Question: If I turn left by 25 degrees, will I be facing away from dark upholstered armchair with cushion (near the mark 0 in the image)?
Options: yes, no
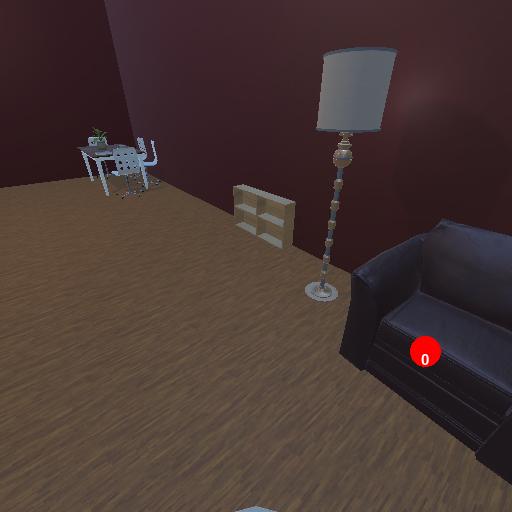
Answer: yes